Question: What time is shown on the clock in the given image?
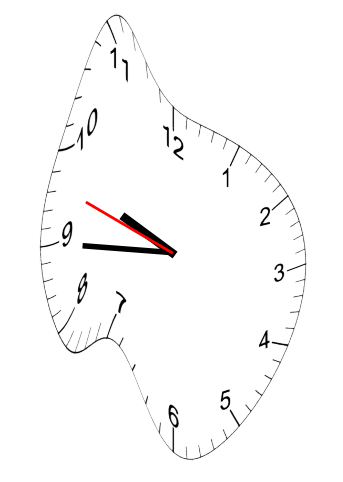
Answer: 09:44:48